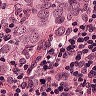
Metastatic tissue present: yes